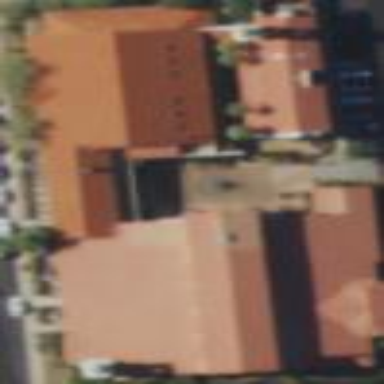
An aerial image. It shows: Beautiful church building.